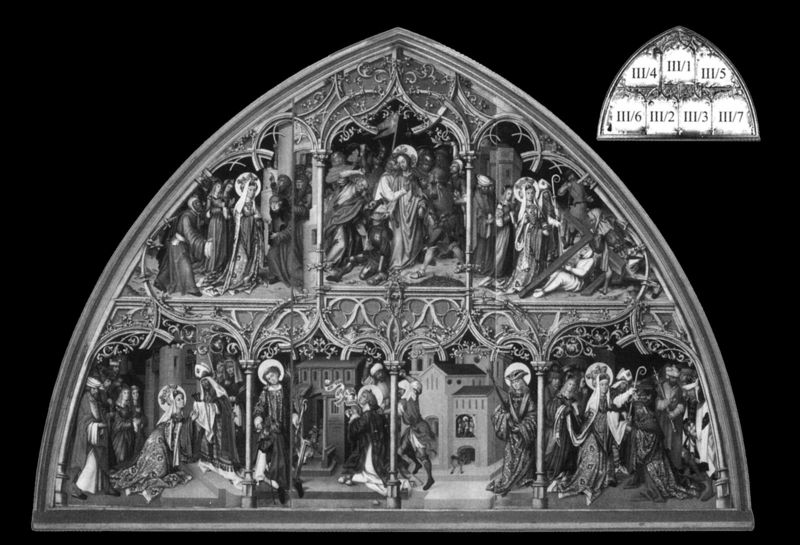
Titel: Altartafel Basilika San Lorenzo/ Basilika San Sebastiano
Institution: München, Bayrische Staatsgemäldesammlungen
Schlagwörter: frauen, menschen, männer, schwarz, säulen, weiss, gebäude, haus, ornament, geschichte, rahmen, felder, häuser, kirche, gotik, krone, bogen, stab, treppe, kreuz, schwarzweiss, altar, kapitell, heiligenschein, spitzbogen, christus, jesus, leid, krönung, tempel, heilige, maria, szenen, masswerk, neogotik, retabel, gemäde, flamboyant, marienaltar, verrat, iii/4